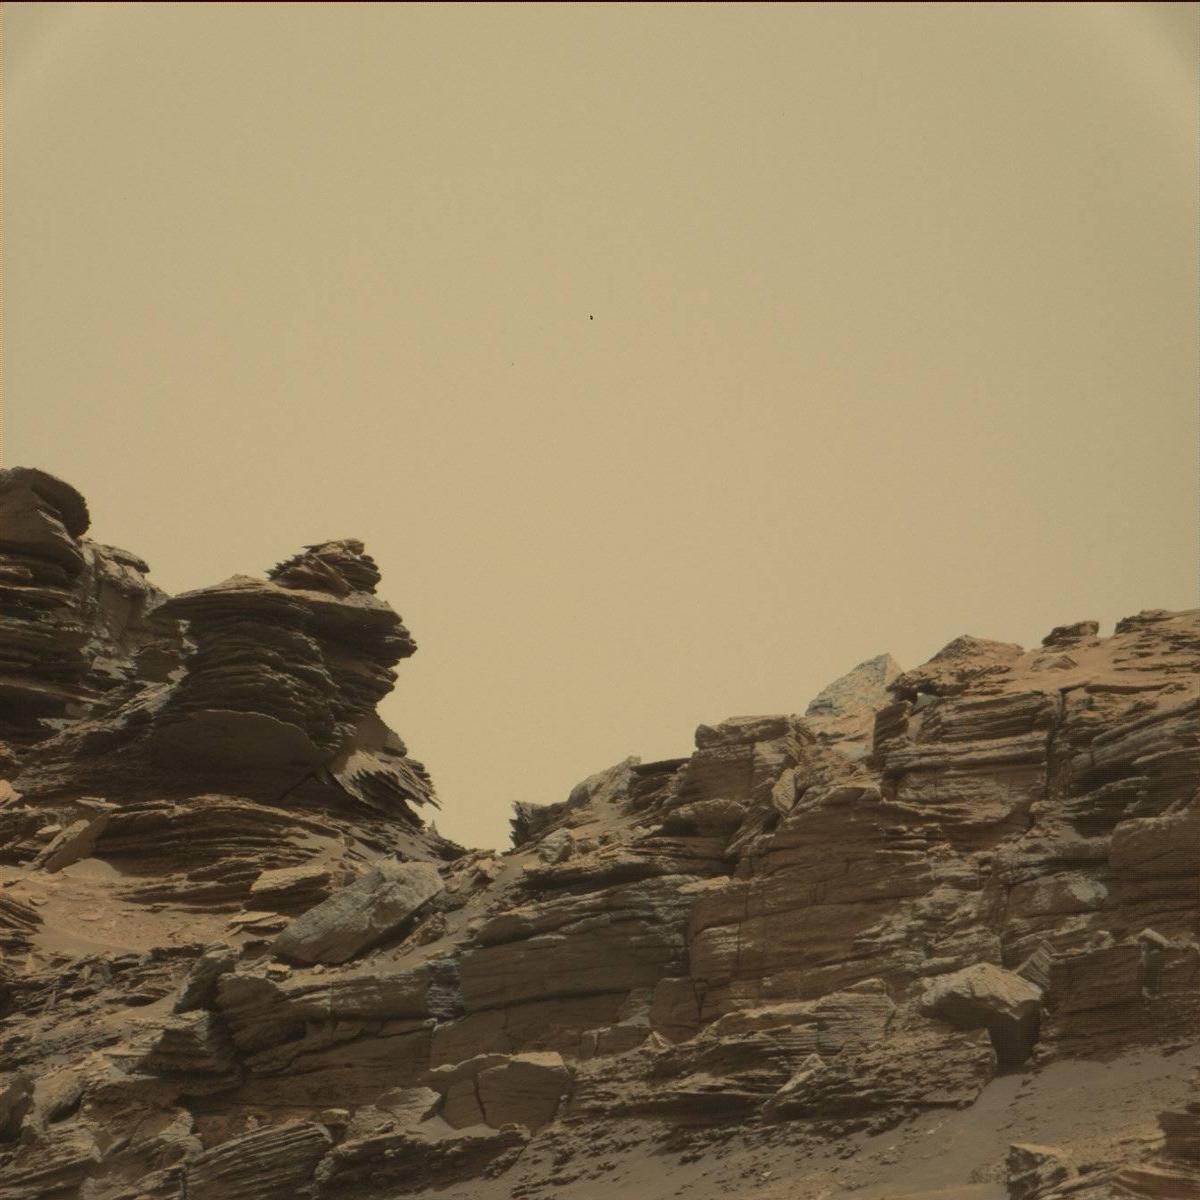
Terrain classes present: Bedrock, Sand / Soil, Sky